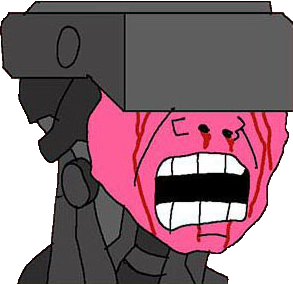
Label: 5_Rage